Question: I am using a source filter of a webcam. When I use the filter in graphstudio it has two output pins. However in code the call to IEnumPins->next always returns S_FALSE.
I also looked for another interface that could create pins but didn't find such a thing.

How do I add pins to the webcam filter? If they're available in graphstudio they should be in code too, right?
Here is my code.. I checked for return values and returned them if they are not ok. But everything seems to work fine except that the webcam filter doesn't return any pins
'''
CoInitialize(NULL);
IGraphBuilder* graphBuilder = NULL;
IMediaControl* mediaControl = NULL;
IMediaEvent* mediaEvent = NULL;
HRESULT hr = CoCreateInstance(CLSID_FilterGraph, NULL, CLSCTX_INPROC_SERVER, IID_IFilterGraph, (void **)&graphBuilder);
HANDLE fileHandle = CreateFile(L"D:\TEMP\debug1.log", GENERIC_WRITE, FILE_SHARE_READ, NULL, CREATE_ALWAYS, NULL, NULL);
graphBuilder->SetLogFile((DWORD_PTR)fileHandle);
graphBuilder->QueryInterface(IID_IMediaControl, (void **)&mediaControl);
graphBuilder->QueryInterface(IID_IMediaEvent, (void **)&mediaEvent);
IBaseFilter* source = NULL;
static const GUID CLSID_Webcam =
{ 0x17CCA71B, 0xECD7, 0x11D0, { 0xB9, 0x08, 0x00, 0xA0, 0xC9, 0x22, 0x31, 0x96 } };
hr = CoCreateInstance(CLSID_Webcam, NULL, CLSCTX_INPROC_SERVER, IID_IBaseFilter, (void **)&source);
if (FAILED(hr))
return hr;
hr = graphBuilder->AddFilter(source, L"logitech");
if (FAILED(hr))
return hr;
IPin* camOut = GetPin(source, PINDIR_OUTPUT);
...
'''
The GetPin function uses EnumPins method to find pin:
'''
IPin *GetPin(IBaseFilter *pFilter, PIN_DIRECTION PinDir)
{
BOOL bFound = FALSE;
IEnumPins *pEnum;
IPin *pPin;
pFilter->EnumPins(&pEnum);
while (pEnum->Next(1, &pPin, 0) == S_OK)
{
PIN_DIRECTION PinDirThis;
pPin->QueryDirection(&PinDirThis);
if (bFound = (PinDir == PinDirThis))
break;
pPin->Release();
}
pEnum->Release();
return (bFound ? pPin : 0);
}
'''
Also, I don't think that this is 32/64bit problem. I compile to x64 and I also used the 64bit version of graphstudionext. And i also made sure that the guid of the webcam filter is correct. (At least if you can trust graphstudionext)
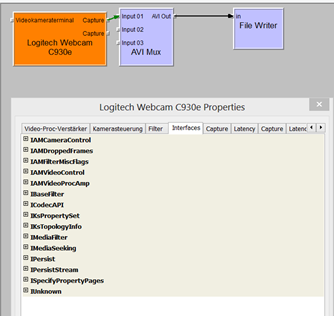
Answer: This is an indication that your code deals with another filter or has bugs otherwise. You normally don't "create" pins, especially on video device backed source filter. Typical reasons are: (a) you are effectively creating a different filter, (b) direct bug in your code, (c) 32/64-bit issue with different filters in the two environments. There can hardly be anything else. Stepping and inspecting your code thoroughly, adding debug output should take you to the solution.
UPDATE. Video capture devices like this cannot be instantiated using 'CoCreateInstance'. You have to create them using monikers. typically through enumeration, as described on MSDN (with source code snippet): <URL>.
The code below is incorrect, FYI this GUID is declared in SDK as 'CLSID_Proxy'.
'''
static const GUID CLSID_Webcam =
{ 0x17CCA71B, 0xECD7, 0x11D0, { 0xB9, 0x08, 0x00, 0xA0, 0xC9, 0x22, 0x31, 0x96 } };
hr = CoCreateInstance(CLSID_Webcam, NULL, CLSCTX_INPROC_SERVER, IID_IBaseFilter, (void **)&source);
'''